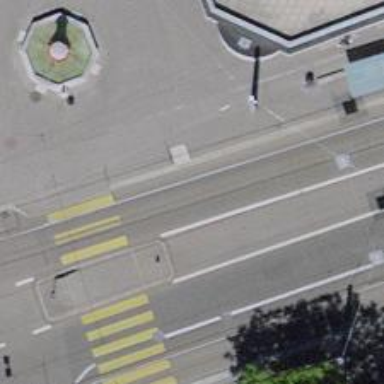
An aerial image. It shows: Tram stop with public transport stop position for trams.